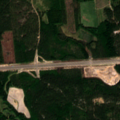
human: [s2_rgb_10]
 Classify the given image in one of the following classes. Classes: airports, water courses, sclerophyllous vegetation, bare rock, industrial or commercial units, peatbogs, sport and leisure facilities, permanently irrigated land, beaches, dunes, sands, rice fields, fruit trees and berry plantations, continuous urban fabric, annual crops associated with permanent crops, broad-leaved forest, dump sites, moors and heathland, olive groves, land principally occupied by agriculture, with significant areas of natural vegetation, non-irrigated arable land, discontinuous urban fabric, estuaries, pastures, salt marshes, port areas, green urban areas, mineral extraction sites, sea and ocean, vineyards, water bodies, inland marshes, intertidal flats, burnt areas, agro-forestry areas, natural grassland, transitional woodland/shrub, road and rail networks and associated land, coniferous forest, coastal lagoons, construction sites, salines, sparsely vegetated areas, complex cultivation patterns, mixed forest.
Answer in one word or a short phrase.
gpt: construction sites, land principally occupied by agriculture, with significant areas of natural vegetation, coniferous forest, mixed forest